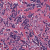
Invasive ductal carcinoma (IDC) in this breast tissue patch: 1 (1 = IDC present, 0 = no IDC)